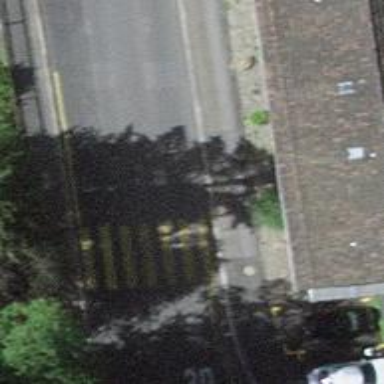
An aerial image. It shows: Marked road crossing.